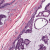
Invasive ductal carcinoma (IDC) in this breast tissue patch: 1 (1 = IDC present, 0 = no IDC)